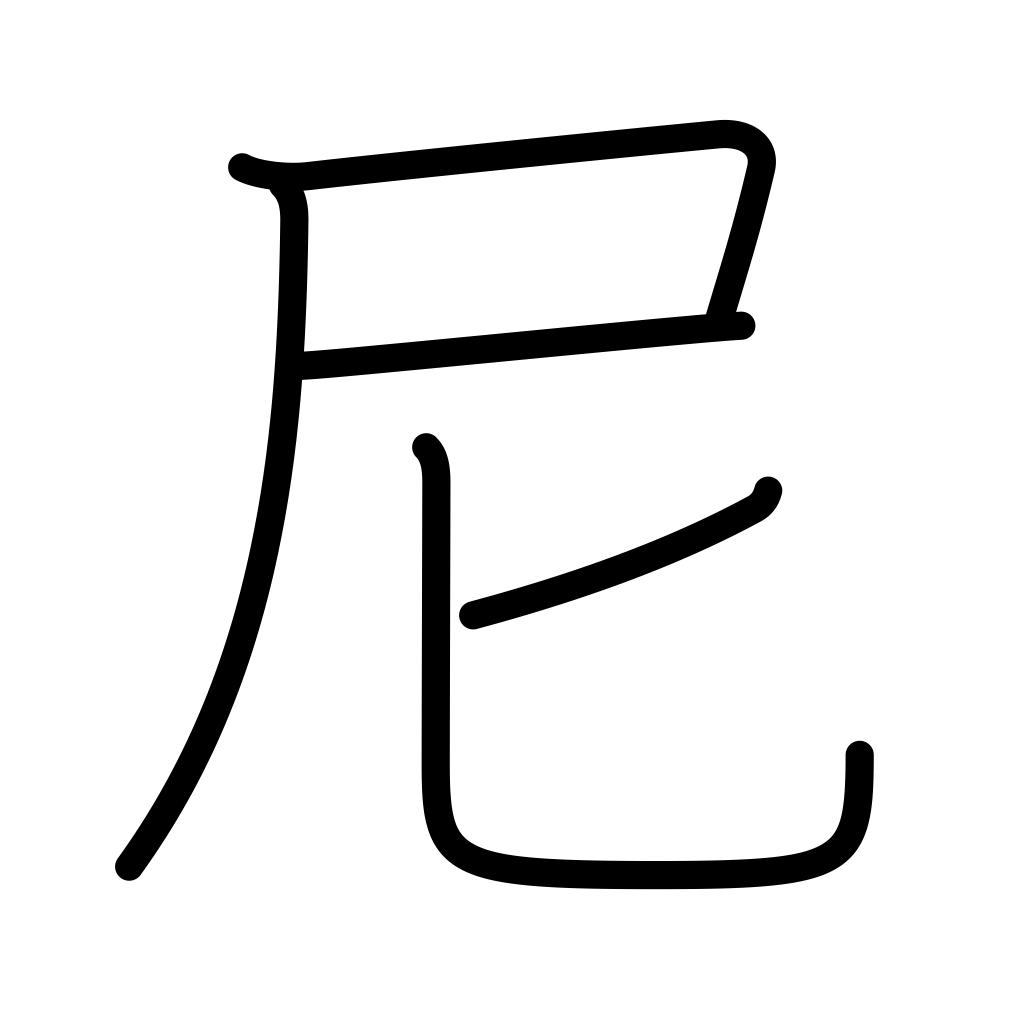
Meaning: nun